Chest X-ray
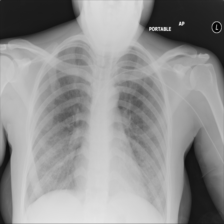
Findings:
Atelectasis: negative
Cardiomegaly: negative
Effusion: negative
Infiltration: negative
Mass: negative
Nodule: negative
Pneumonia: negative
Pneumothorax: negative
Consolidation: negative
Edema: negative
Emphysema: negative
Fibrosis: negative
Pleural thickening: negative
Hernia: negative